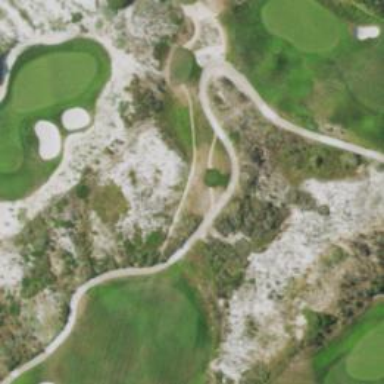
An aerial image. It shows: Path for both road and golf.